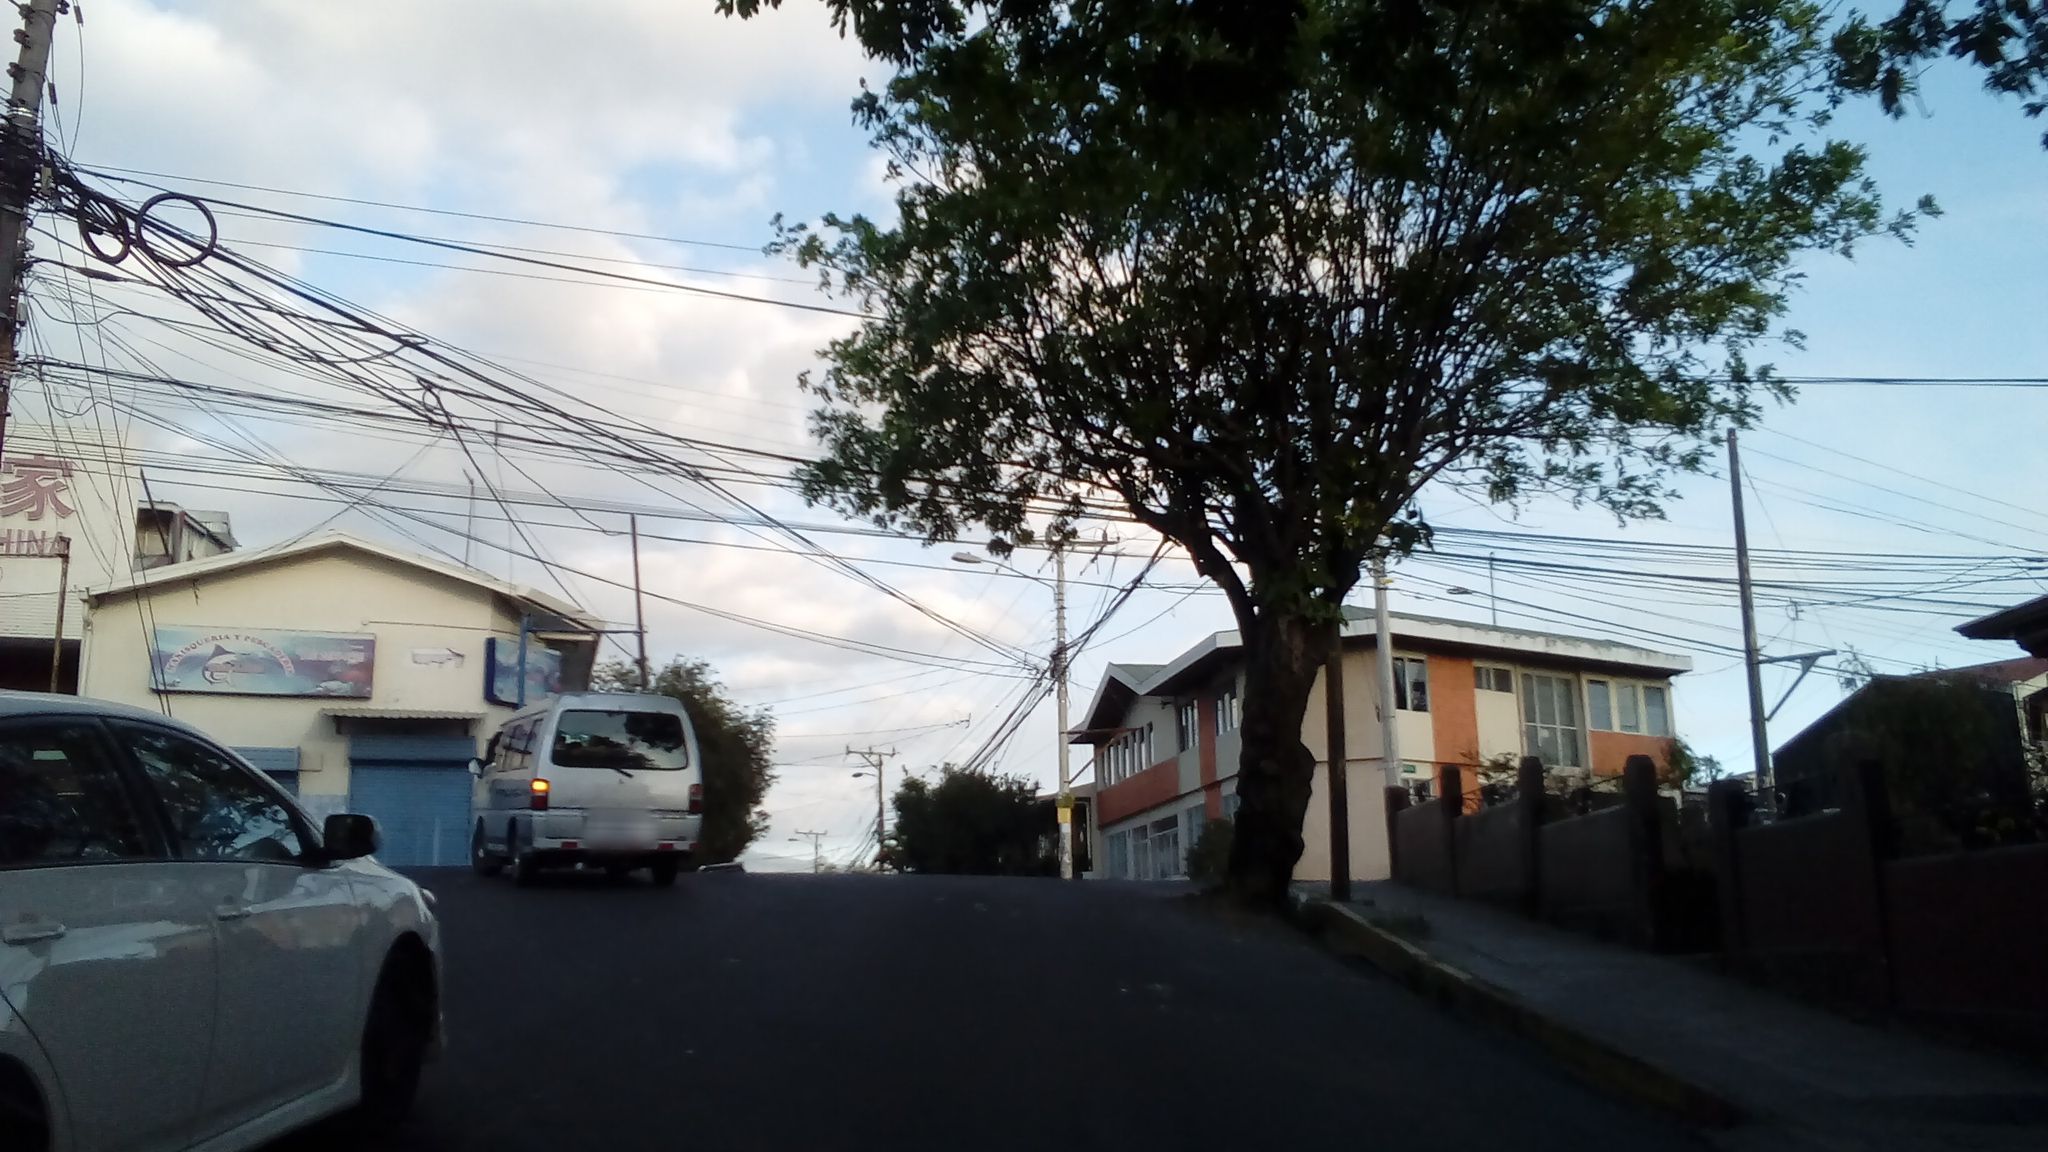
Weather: clear
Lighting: day
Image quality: good
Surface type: driving surface
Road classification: tertiary
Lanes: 2
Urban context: urban centre
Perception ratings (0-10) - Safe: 5.5, Lively: 5.69, Beautiful: 7.35, Boring: 3.46, Depressing: 2.77, Wealthy: 2.78